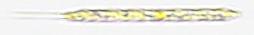
Label: Rhizosolenia